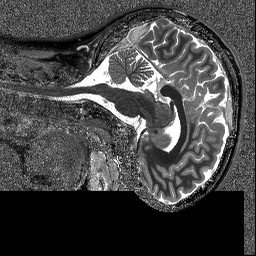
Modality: T1map
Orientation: sagittal
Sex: female